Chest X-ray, PA view. Patient: 76 years old, sex M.
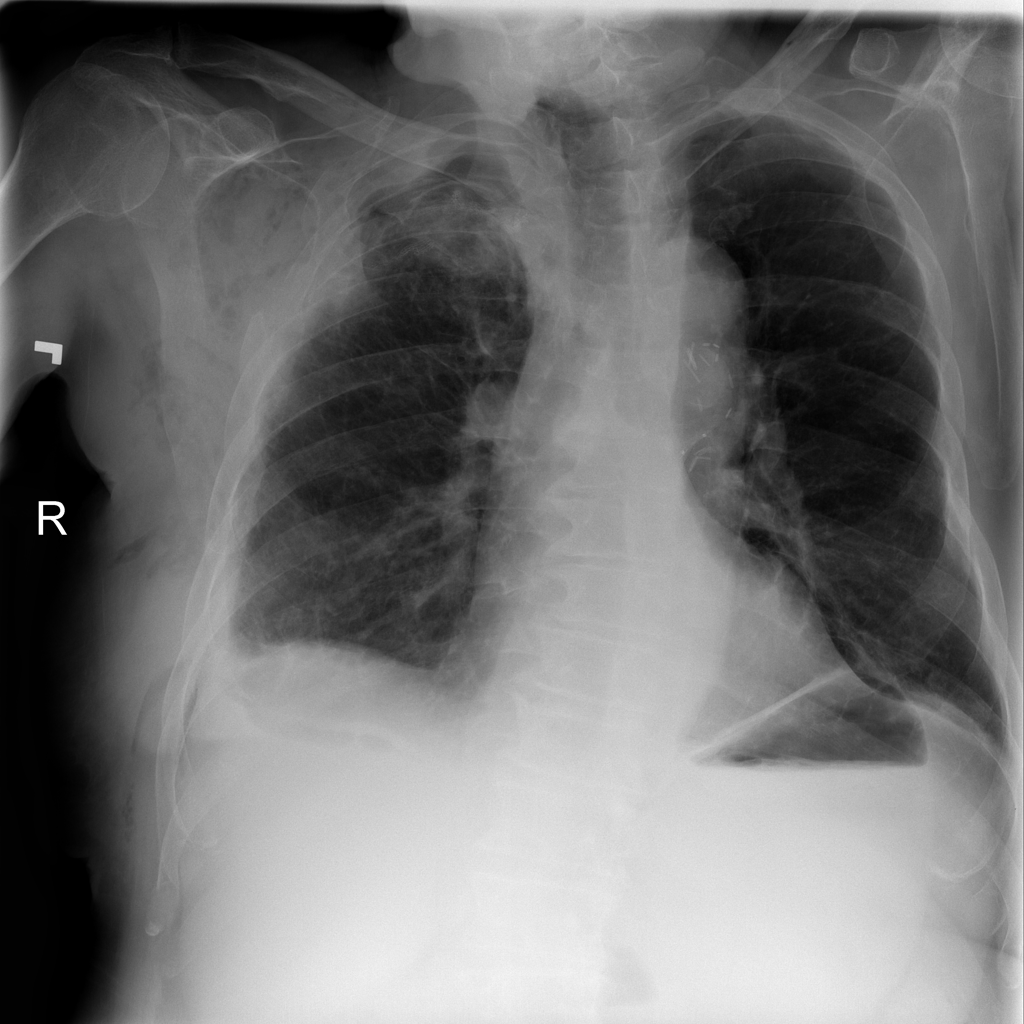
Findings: Emphysema